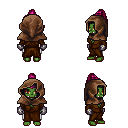
a pixel art fantasy rpg character, female body template, orc, green skin, brown robe, white pants, pink long topknot hairstyle, cloth hood, metal gloves, four views (front, back, left, right), 2x2 character sprite sheet, small pixel art, hard edges, no anti-aliasing